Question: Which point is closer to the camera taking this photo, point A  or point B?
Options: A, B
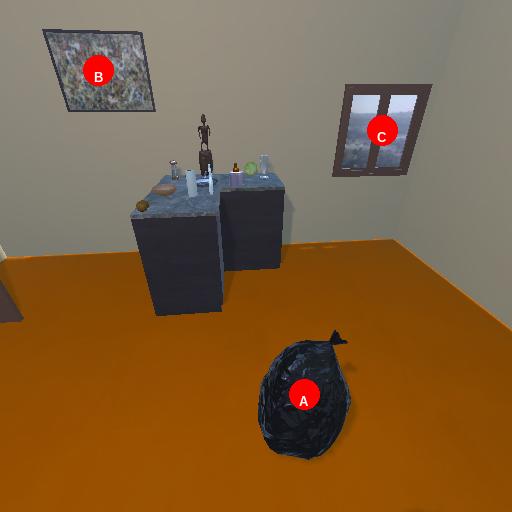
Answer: A